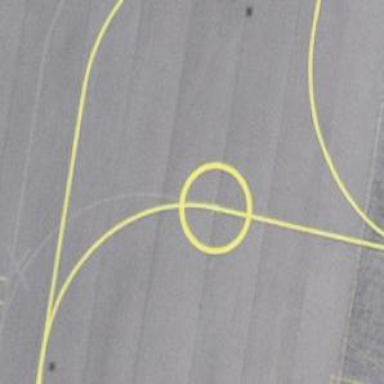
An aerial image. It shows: Image of taxiway at airport.